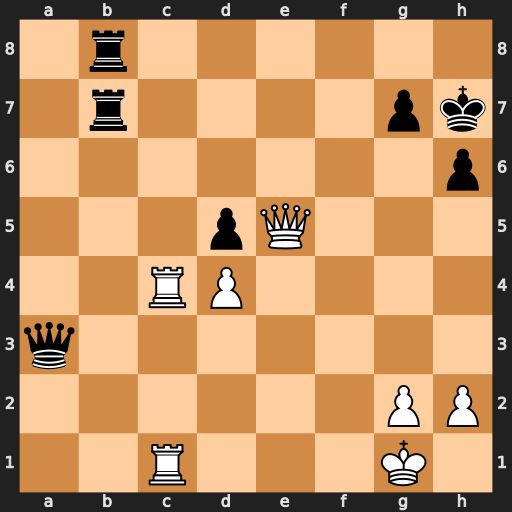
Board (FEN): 1r6/1r4pk/7p/3pQ3/2RP4/q7/6PP/2R3K1
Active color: w
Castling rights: -
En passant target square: -
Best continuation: Qf5+ g6 Rc7+